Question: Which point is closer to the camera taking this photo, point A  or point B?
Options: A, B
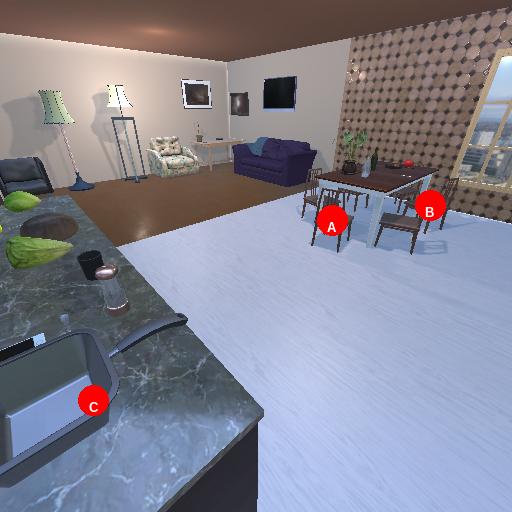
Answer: A